Field crop: maize
Growth stage: 1
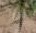
Species: salsola